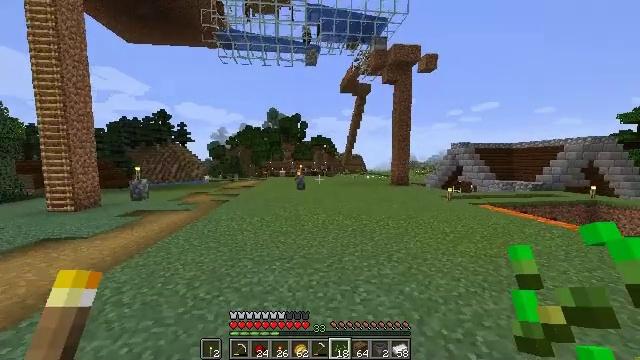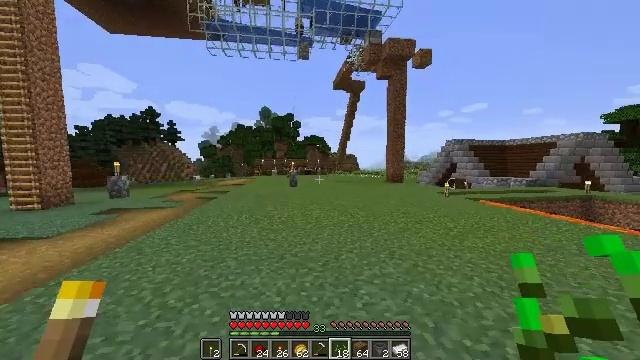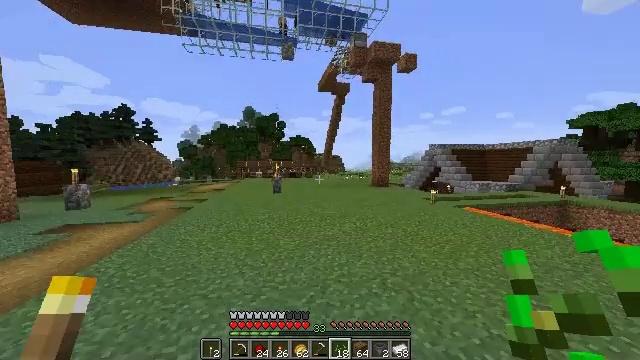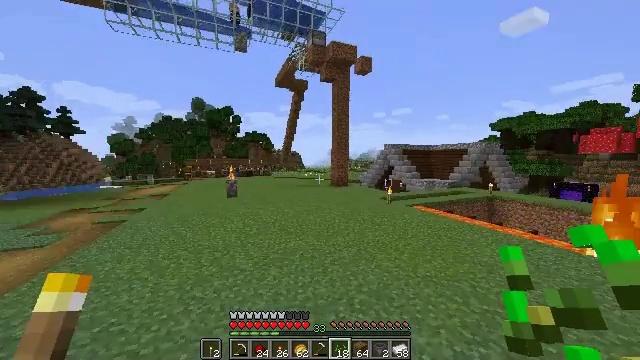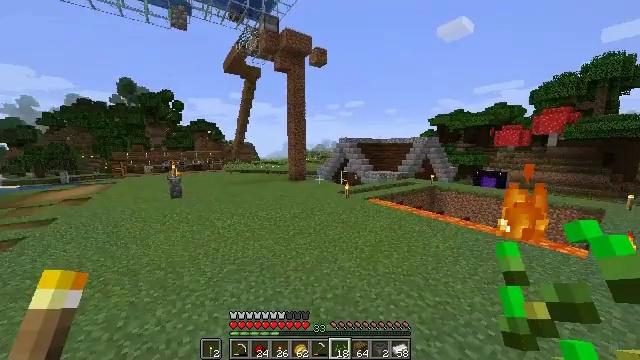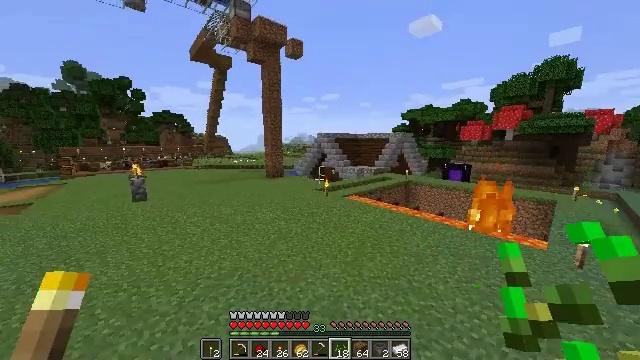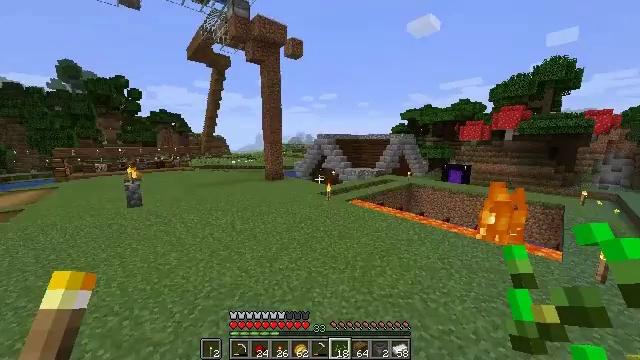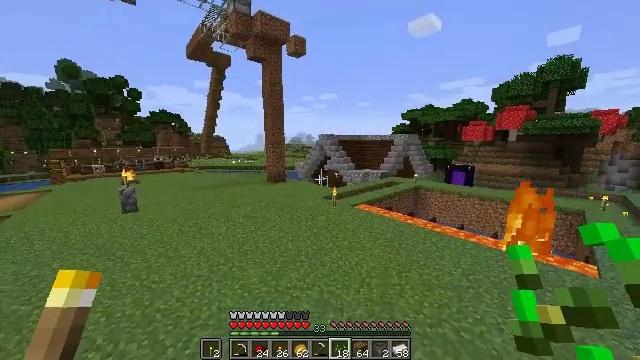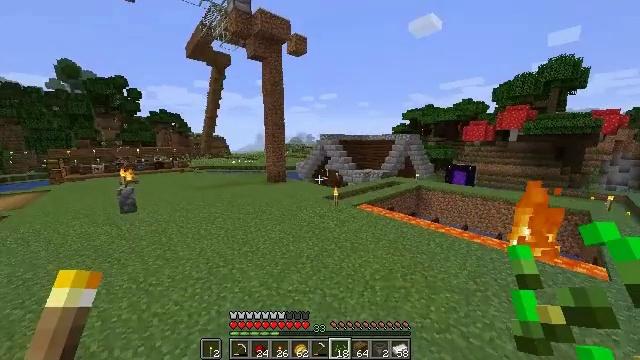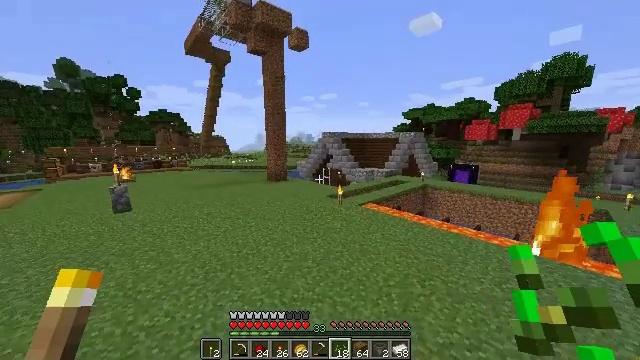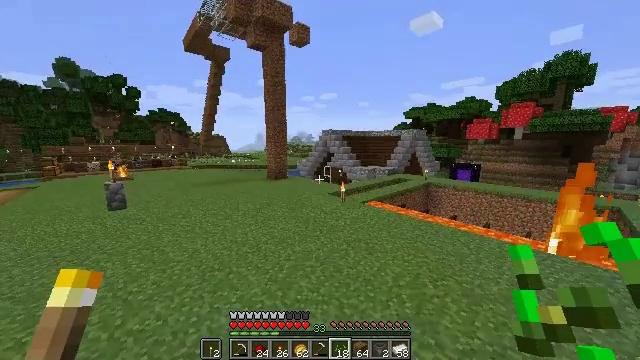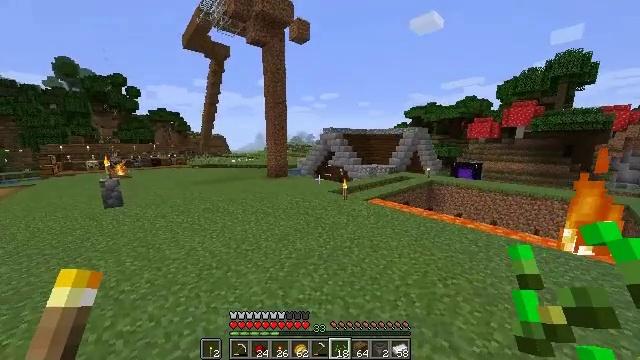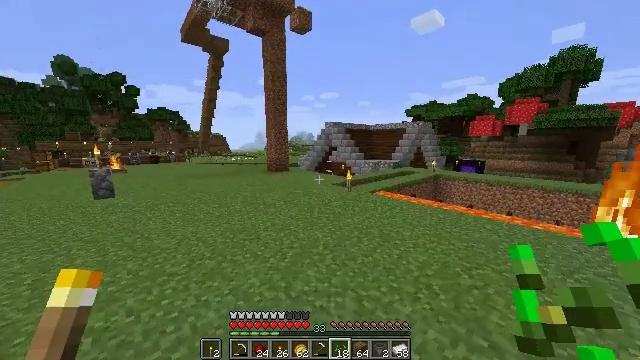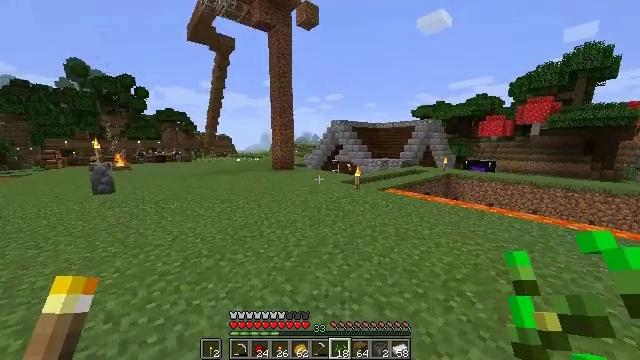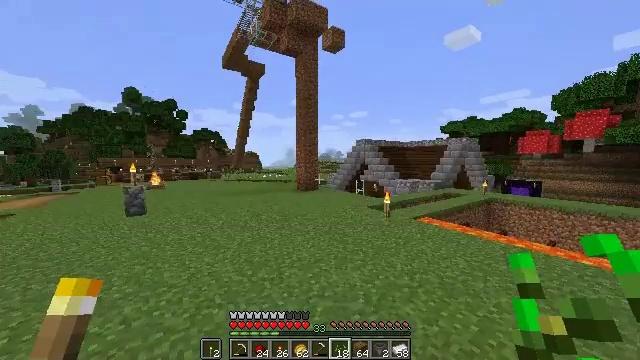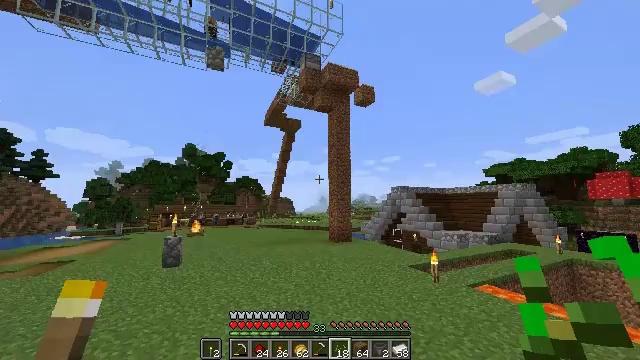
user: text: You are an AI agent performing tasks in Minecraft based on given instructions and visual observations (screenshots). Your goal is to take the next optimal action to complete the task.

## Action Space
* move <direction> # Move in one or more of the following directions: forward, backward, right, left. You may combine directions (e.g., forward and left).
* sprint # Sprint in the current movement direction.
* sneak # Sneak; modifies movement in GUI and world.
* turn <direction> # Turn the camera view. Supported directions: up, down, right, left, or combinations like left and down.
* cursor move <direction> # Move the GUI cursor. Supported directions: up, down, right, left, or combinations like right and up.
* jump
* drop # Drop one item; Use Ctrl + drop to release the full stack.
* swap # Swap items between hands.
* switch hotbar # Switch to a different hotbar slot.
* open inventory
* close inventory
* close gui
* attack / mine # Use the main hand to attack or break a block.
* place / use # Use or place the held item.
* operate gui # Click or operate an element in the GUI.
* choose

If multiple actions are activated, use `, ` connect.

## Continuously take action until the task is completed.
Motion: motion action
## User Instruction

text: Craft a hay block in the crafting table with wheat.
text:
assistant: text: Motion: move forward, turn right, jump
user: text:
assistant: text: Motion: move forward, sprint, turn right, jump
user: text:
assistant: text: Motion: move forward, sprint, turn right and down, jump
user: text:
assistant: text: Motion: move forward, sprint, turn right and down, jump
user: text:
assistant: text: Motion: move forward, turn right and down, jump
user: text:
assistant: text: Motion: move forward, jump
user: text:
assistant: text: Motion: move forward, jump
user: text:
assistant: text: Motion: move forward, jump
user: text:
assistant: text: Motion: move forward, jump
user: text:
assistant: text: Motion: move forward, jump
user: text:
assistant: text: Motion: move forward, jump
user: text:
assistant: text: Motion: move forward, jump
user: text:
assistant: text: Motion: move forward, sprint, turn left, jump
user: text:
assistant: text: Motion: move forward, sprint, turn left and up, jump
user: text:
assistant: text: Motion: move forward, sprint, turn left and up, jump
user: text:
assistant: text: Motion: move forward, sprint, turn left and up, jump
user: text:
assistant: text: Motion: move forward, turn left and up, jump
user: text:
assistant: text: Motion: move forward, turn left and up, jump
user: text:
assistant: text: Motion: move forward, turn left and up, jump
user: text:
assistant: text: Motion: move forward, turn left and up
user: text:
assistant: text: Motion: move forward, turn left and up
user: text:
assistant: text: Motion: move forward, turn left
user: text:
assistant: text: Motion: turn left
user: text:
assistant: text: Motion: turn left
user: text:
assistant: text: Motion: turn left
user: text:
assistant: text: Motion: no_op
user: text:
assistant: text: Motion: no_op
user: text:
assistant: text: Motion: no_op
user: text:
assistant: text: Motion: no_op
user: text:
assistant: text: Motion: no_op